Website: home-depot
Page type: customer-info-address
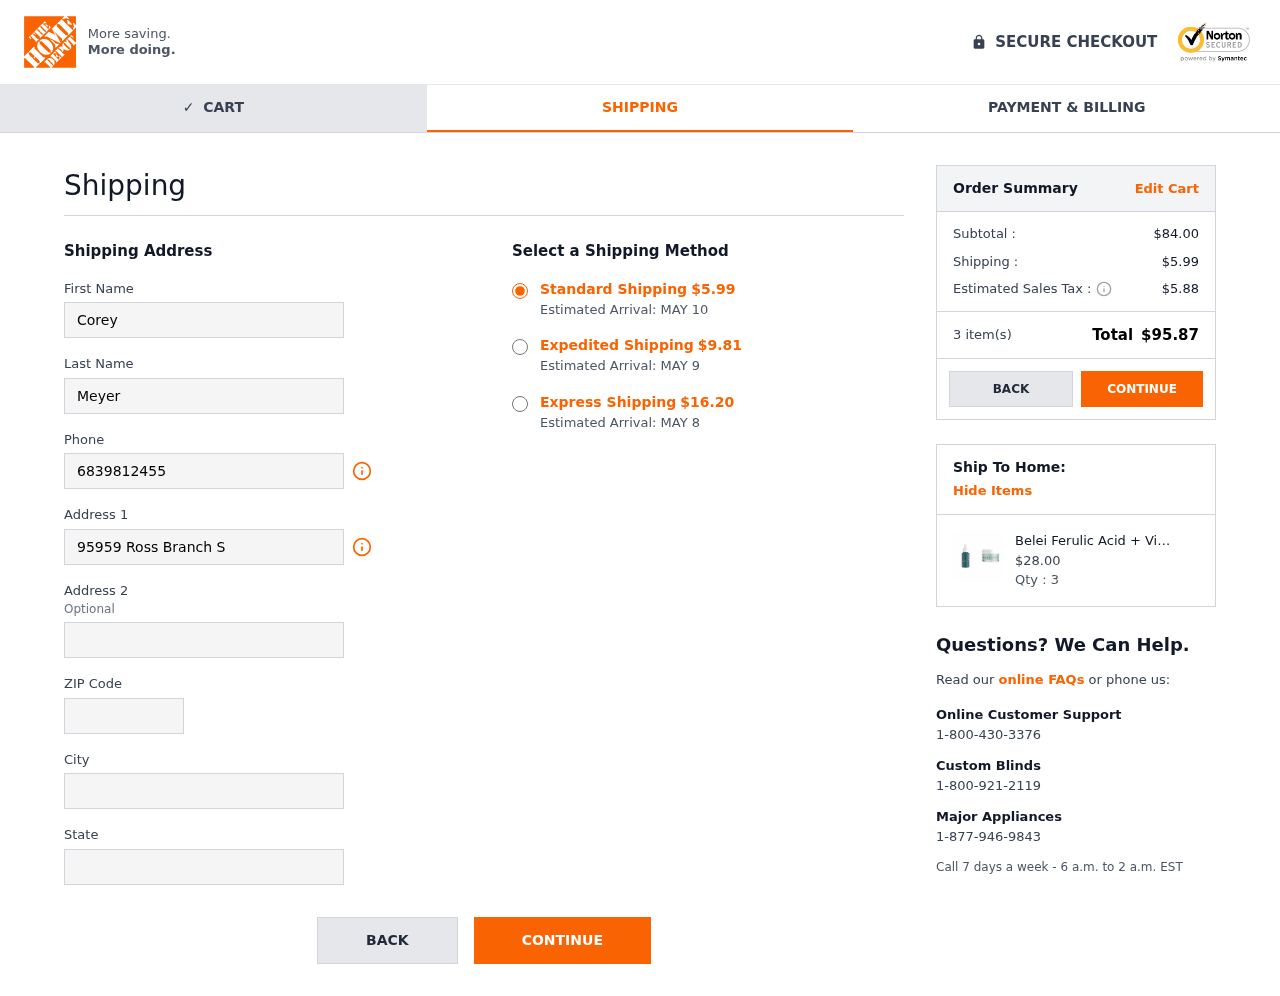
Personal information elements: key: PII_CITY
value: Jenkinsburgh
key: PII_FIRSTNAME
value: Corey
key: PII_LASTNAME
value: Meyer
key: PII_PHONE
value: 6839812455
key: PII_POSTCODE
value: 89311
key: PII_STATE
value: Missouri
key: PII_STREET
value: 95959 Ross Branch Suite 985
Product elements: key: PRODUCT1_NAME
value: Belei Ferulic Acid + Vitamins C and E Serum, Fragrance Free, Paraben Free, 1 Fluid Ounce (30 mL) & T
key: PRODUCT1_PRICE
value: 28
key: PRODUCT1_QUANTITY
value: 3
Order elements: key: ORDER_SHIPPING_COST
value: $5.99
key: ORDER_DELIVERY_DATE
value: Estimated Arrival: MAY 10
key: ORDER_SHIPPING_COST_EXPEDITED
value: $9.81
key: ORDER_DELIVERY_DATE_EXPEDITED
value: Estimated Arrival: MAY 9
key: ORDER_SHIPPING_COST_EXPRESS
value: $16.20
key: ORDER_DELIVERY_DATE_EXPRESS
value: Estimated Arrival: MAY 8
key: ORDER_SUBTOTAL
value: $84.00
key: ORDER_TAX
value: $5.88
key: ORDER_NUM_ITEMS
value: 3 item(s)
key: ORDER_TOTAL
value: $95.87